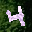
Label: 4